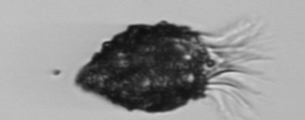
Label: Tintinnopsis